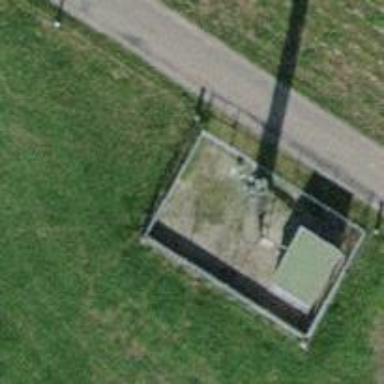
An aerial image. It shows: Communication tower.